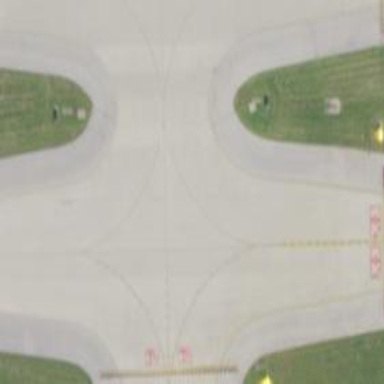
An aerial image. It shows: View of taxiway at the airport.